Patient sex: M
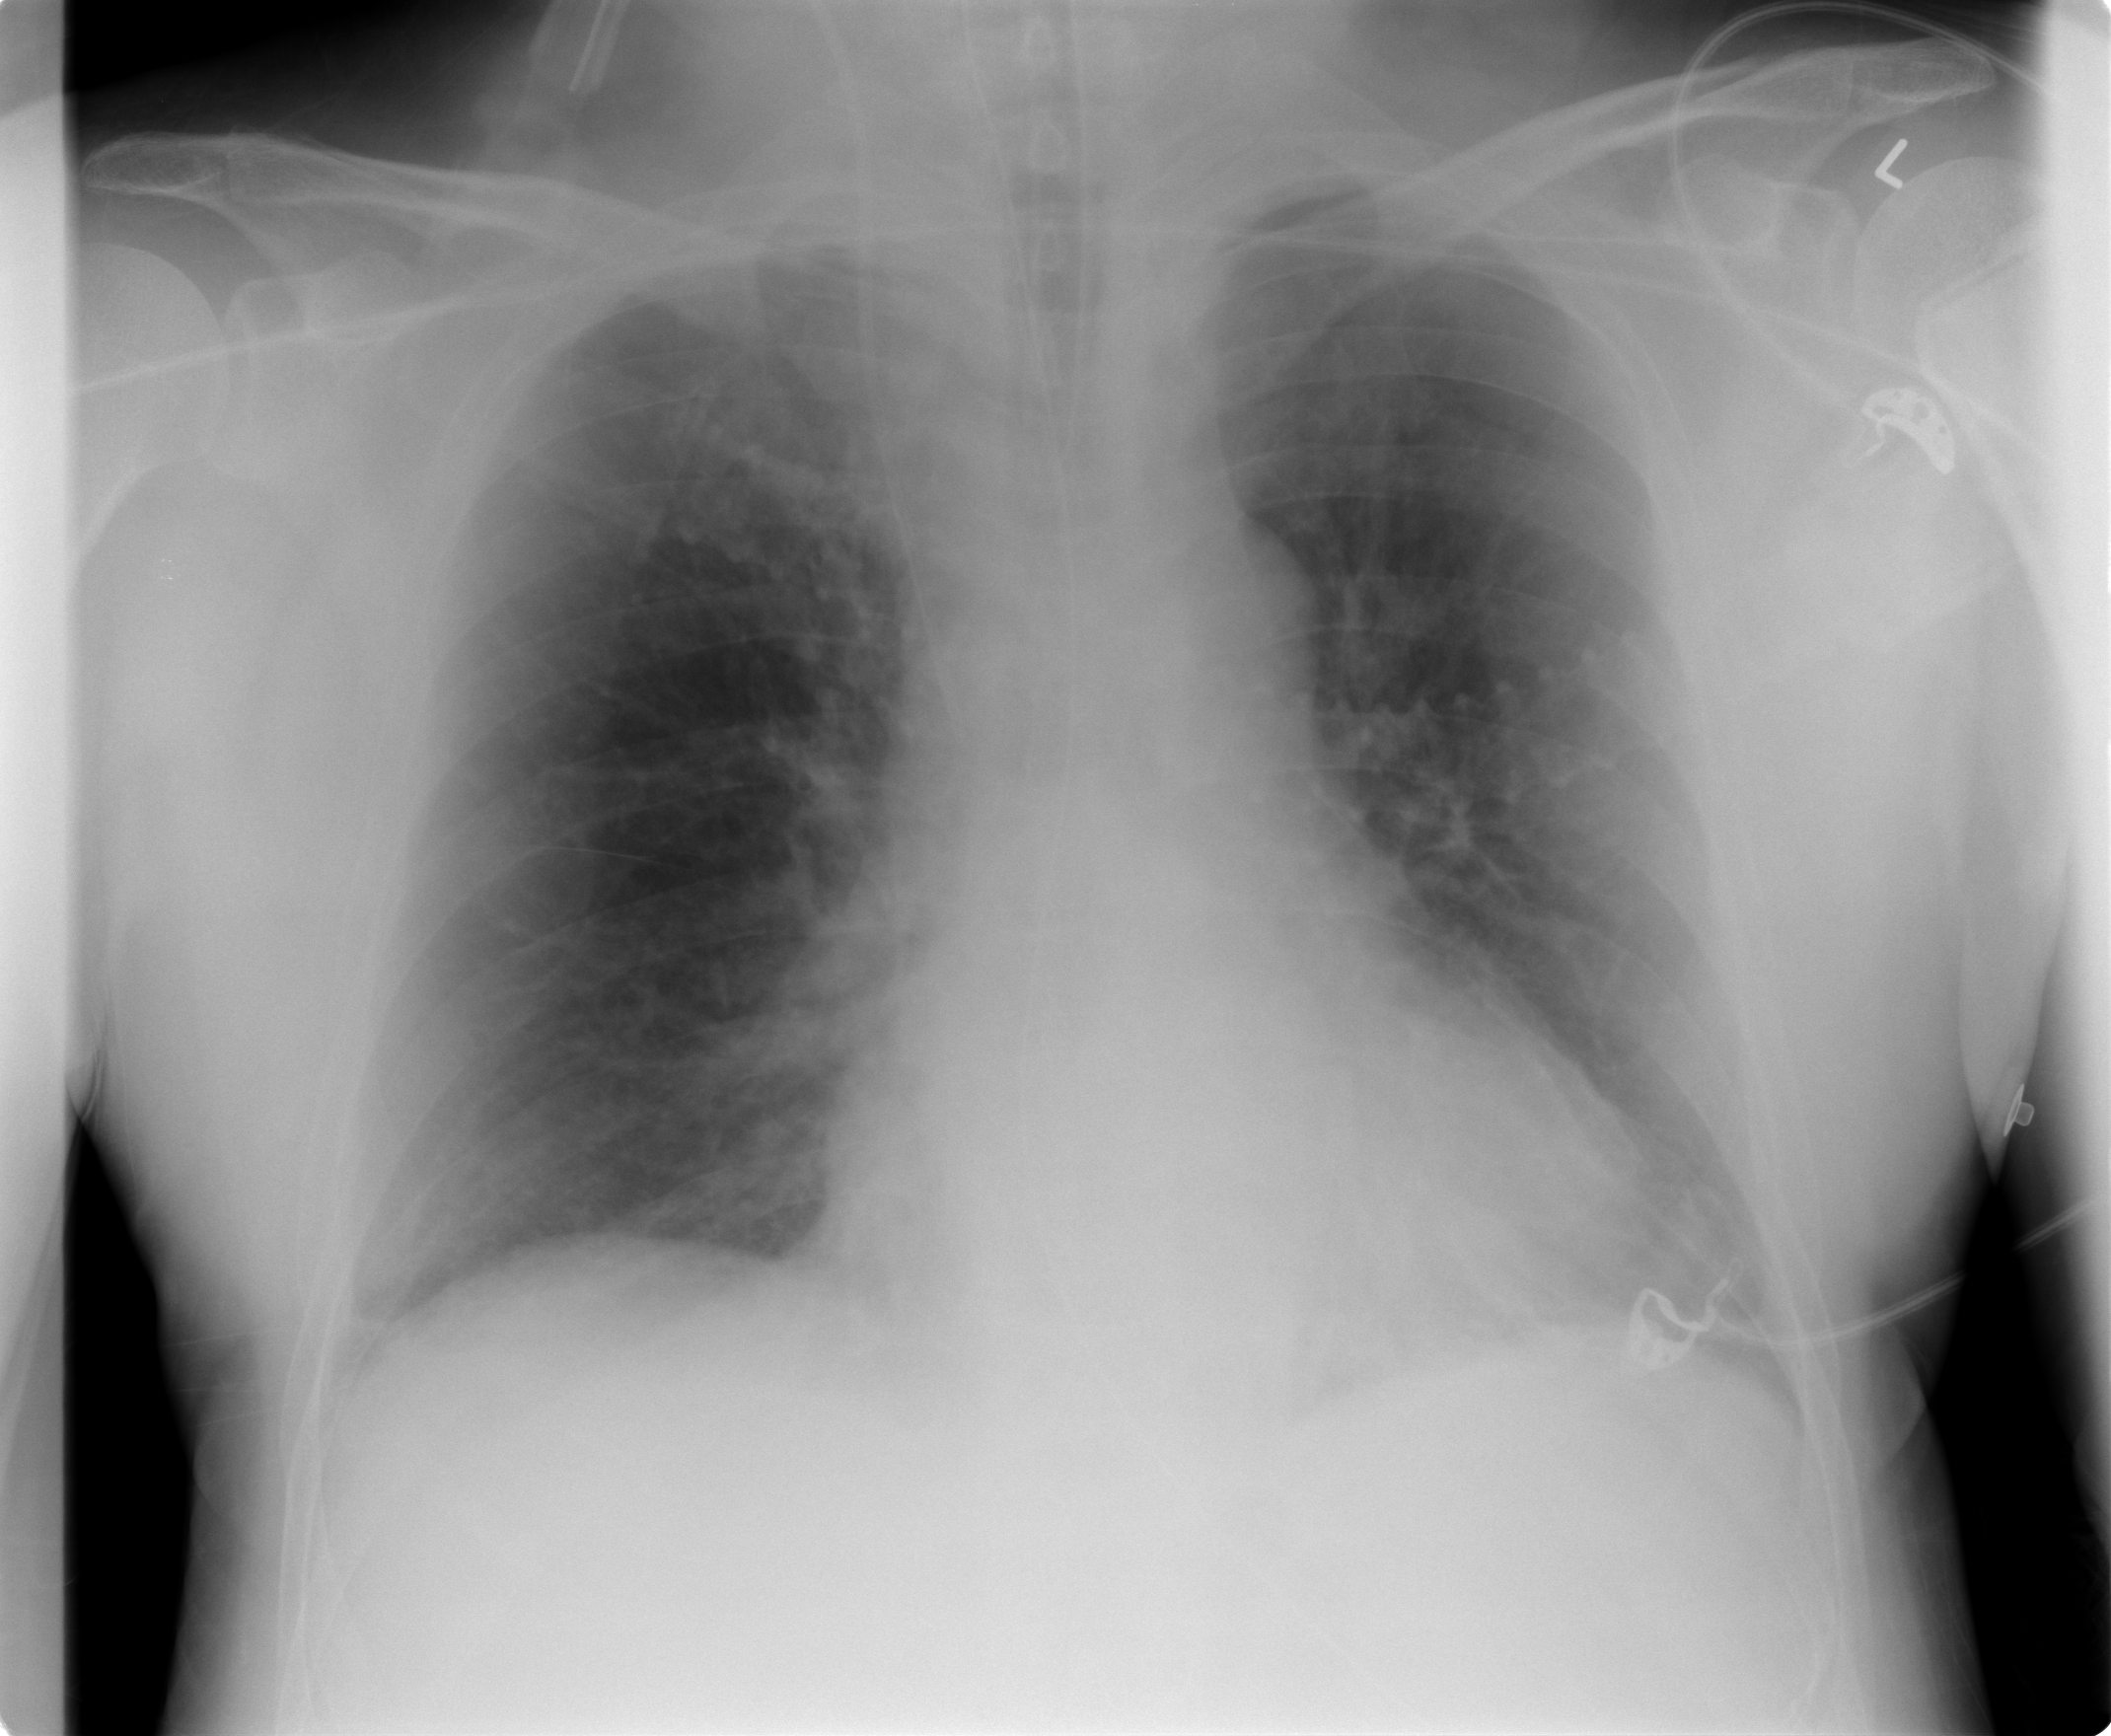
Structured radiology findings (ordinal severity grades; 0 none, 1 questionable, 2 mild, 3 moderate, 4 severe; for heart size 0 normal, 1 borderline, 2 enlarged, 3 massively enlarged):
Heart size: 0
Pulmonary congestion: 1
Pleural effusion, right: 0
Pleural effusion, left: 0
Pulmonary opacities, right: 1
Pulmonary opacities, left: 1
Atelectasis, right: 0
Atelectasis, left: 0